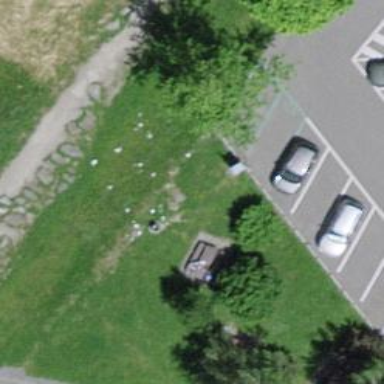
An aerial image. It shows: Charging station.